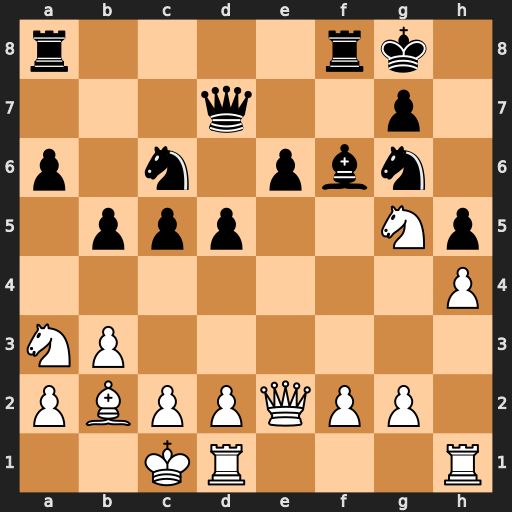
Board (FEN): r4rk1/3q2p1/p1n1pbn1/1ppp2Np/7P/NP6/PBPPQPP1/2KR3R
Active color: w
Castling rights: -
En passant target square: -
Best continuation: Qxh5 Bxg5 hxg5